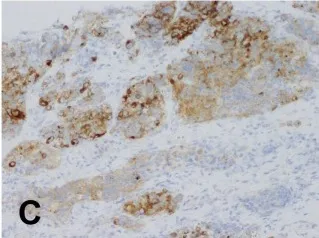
Histologic examination. Magnification x200, S100:positive staining.
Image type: pathology (immunostaining)